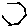
Label: hexagon